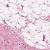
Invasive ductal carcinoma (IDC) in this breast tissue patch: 0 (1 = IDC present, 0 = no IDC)